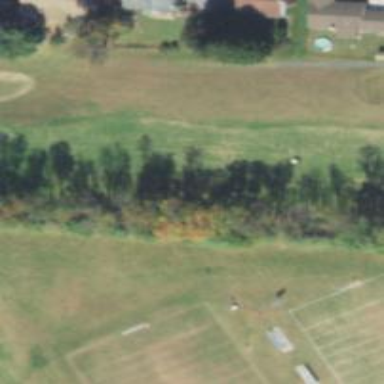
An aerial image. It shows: Golf hole.